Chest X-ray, PA view. Patient: 61 years old, sex M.
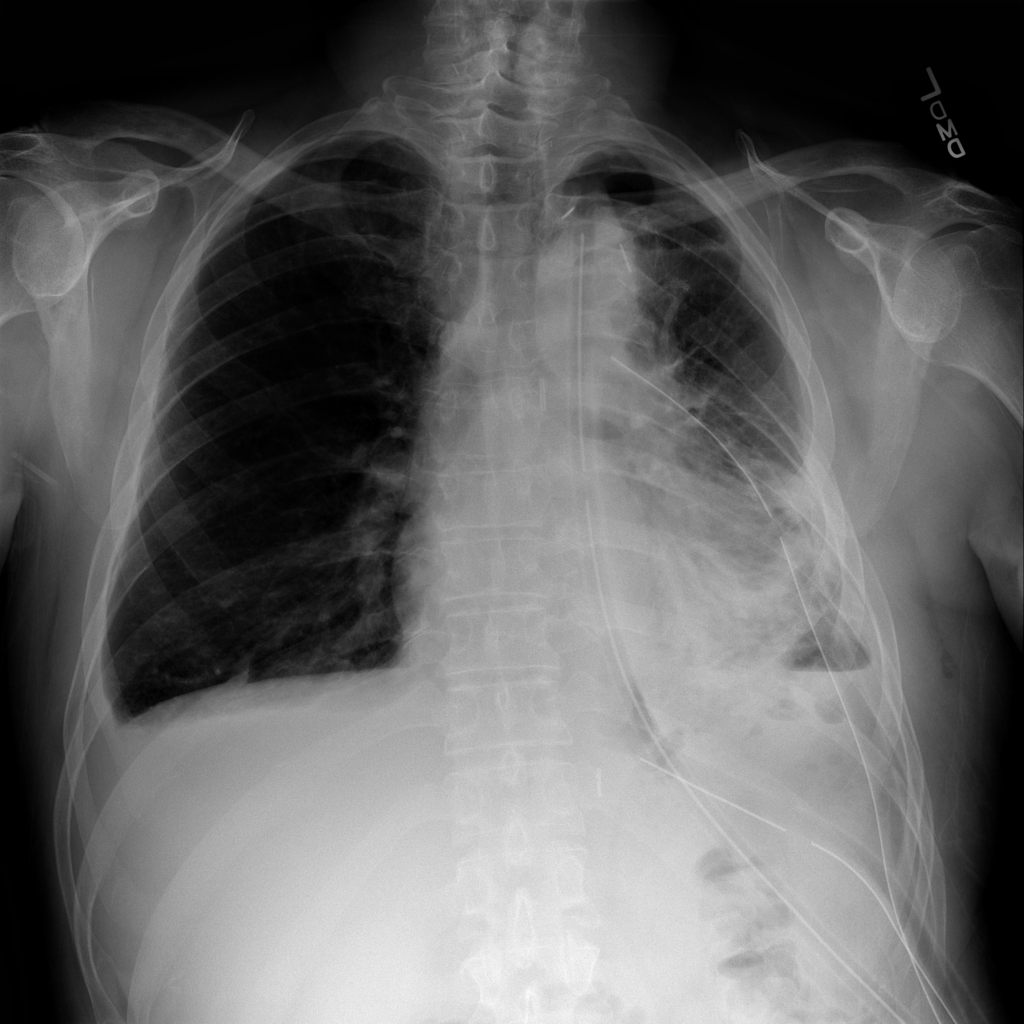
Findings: Atelectasis, Effusion, Infiltration